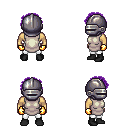
a pixel art fantasy rpg character, male body template, human, tanned skin, white tunic, white pants, purple curly afro hairstyle, metal helm, gold gloves, black shoes, four views (front, back, left, right), 2x2 character sprite sheet, small pixel art, hard edges, no anti-aliasing